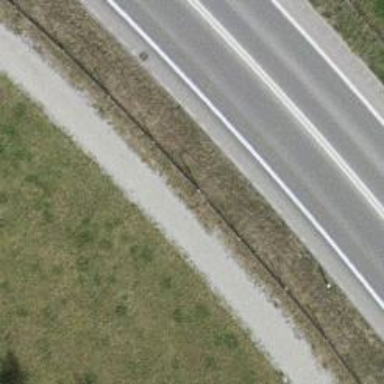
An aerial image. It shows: Unpaved track road.